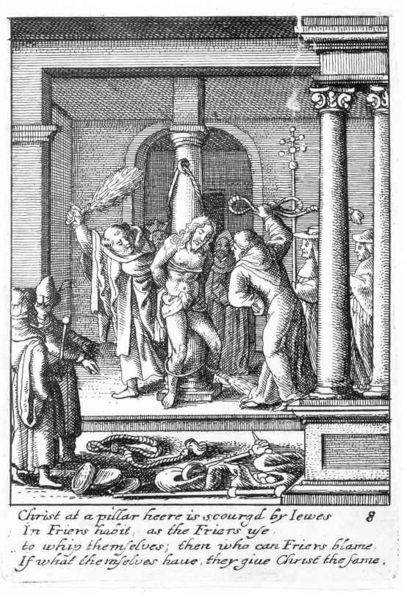
Titel: Geisselung Christi
Künstler: Wenzel Hollar
Standort: Karlsruhe
Institution: Staatliche Kunsthalle Karlsruhe
Schlagwörter: lendenschurz, nackt, weiß, menschen, grau, hut, männer, schwarz, szene, säule, säulen, tür, zeichnung, leute, architektur, bibel, hinrichtung, innenraum, niederlande, ast, kirche, gewand, haare, kutte, strick, blatt, fesseln, kopfbedeckung, schrift, bogen, stab, grafik, graphik, gewalt, seile, bischof, stufe, taue, eingang, lendentuch, kreuz, religion, pfahl, seil, druck, druckgraphik, druckgrafik, schwarz weiß, radierung, stich, gefangen, karrikatur, satire, text, waffen, prügeln, schläge, strafe, peitsche, kardinal, pilatus, kapitelle, kapitell, pfarrer, christus, jesus, jesus christus, qual, dornen, klerus, priester, mönch, mönche, tempel, basis, gefangener, kupferstich, heiland, schlagen, rute, spruch, englisch, christi, kardinäle, erlöser, hexe, fessel, latein, peitschen, lateinisch, pontius pilatus, katholizismus, christ, kreuzstab, folter, passion, gefesselt, arma christi, leidenswerkzeuge, kreuzweg, geisselung, passion christi, messias, geiselung, auspeitschen, gottessohn, neiderlande, humanismus, sohn gottes, mänch, folterwerkzeuge, christkind, menschensohn, pontius, geißeln, pharisäer, folterung, marterwerkzeuge, peiniger, ruten, geißelung christi, pranger, austreibung, folterinstrumente, das böse, 1500, druck#, hollar, släule, geißelwerkzeuge, siele, christkönig, prugeln, heilland, erretter, jesus von nazaret, rahmende architekturdarstellung, säule fessel, bild text relation, auspeischen, bebildernd, judenfeindlichkeit